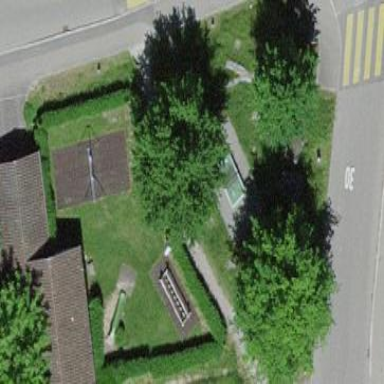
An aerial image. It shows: Playground area for leisure activities on the land.